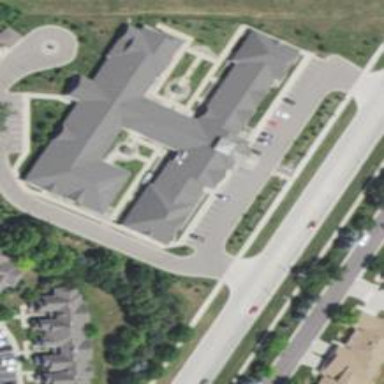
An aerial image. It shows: Building.